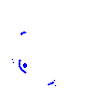
Particle: pion